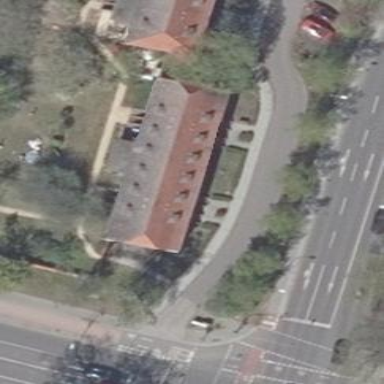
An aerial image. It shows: Residential building with red half-hipped roof made of roof tiles. The building itself is also red in color.